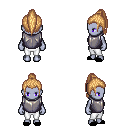
a pixel art fantasy rpg character, female body template, dark elf, purple skin, steel chest armor, white pants, light blonde long topknot hairstyle, black slippers, four views (front, back, left, right), 2x2 character sprite sheet, small pixel art, hard edges, no anti-aliasing